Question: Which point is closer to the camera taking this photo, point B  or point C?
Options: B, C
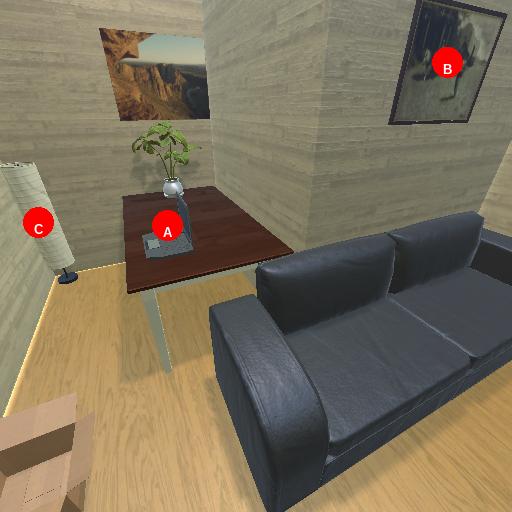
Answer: B